Question: I'm trying to add a QuickTime Movie View object to my application but I can't find it in the object library in interface builder. I added the QTKit framework to my project and I'm using XCode 5 and 10.8 as the target. I am following Apple's <URL>.

Any ideas?
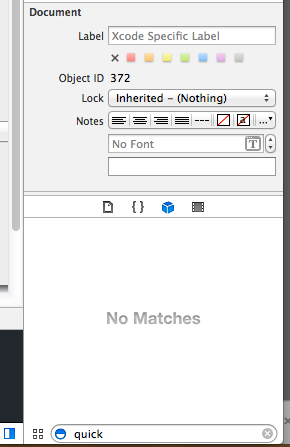
Answer: 'QTMovieView' is a subclass of 'NSView'.
Simply use a custom view and set it's class to 'QTMovieView'.
However I highly advise you to move away from 'QTKit', since it looks like Apple is doing the same thing. You can use <URL> instead.